Question:
In my app I have a tool bar on top. There are four buttons in this tool bar. I want to have an animation so that on touching one button a view will come down where I want to have a switch.
I just want to implement the animation like "Bookmark Added" in the below image. How can i implement this.
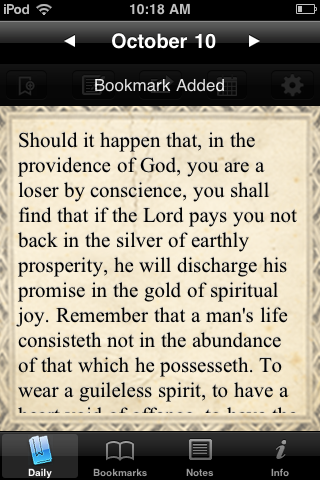
Answer: Just use this code snippet (Make appropriate changes) which will work for you):
<URL>
'''
CGRect frame = YourView.frame;
[UIView beginAnimations:nil context:NULL];
[UIView setAnimationDuration:1.0];
frame.origin.x = 0; //
pushView.frame = frame;
self.YourView.frame = CGRectMake(250, 45, 500, 960);
[UIView commitAnimations];
'''